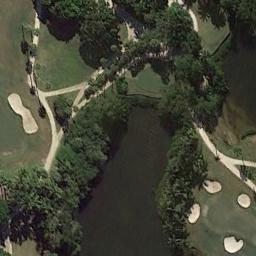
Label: golf_course